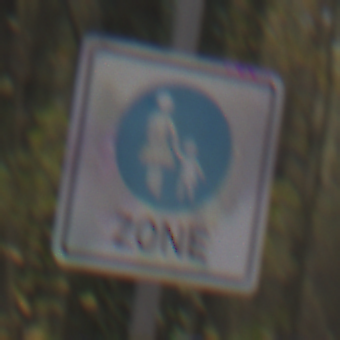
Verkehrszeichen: BeginnFussgaengerzone
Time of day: MorningAfternoon
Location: Outdoor (Nature)
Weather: Overcast
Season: Autumn
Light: Natural